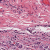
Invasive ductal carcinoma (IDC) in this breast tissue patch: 1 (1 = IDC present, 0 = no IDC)